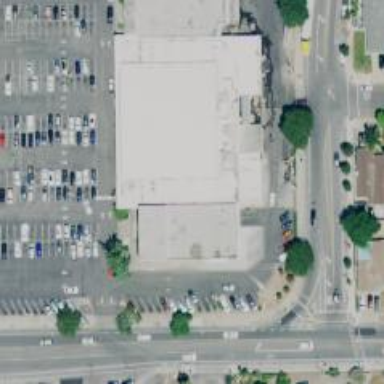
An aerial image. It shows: Supermarket.